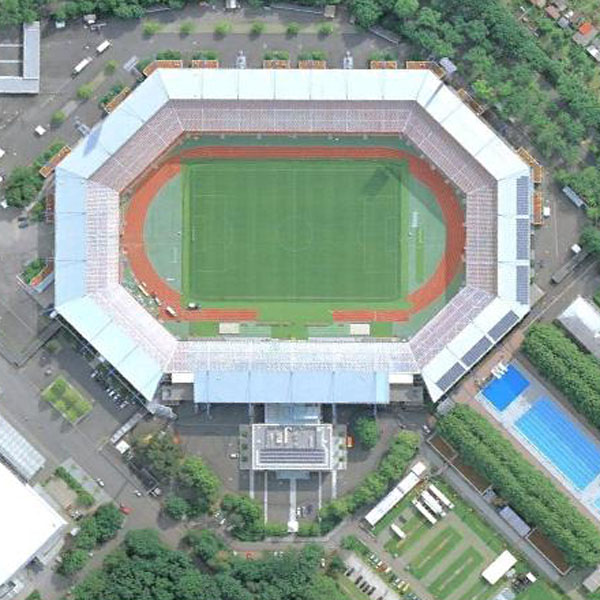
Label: footballField